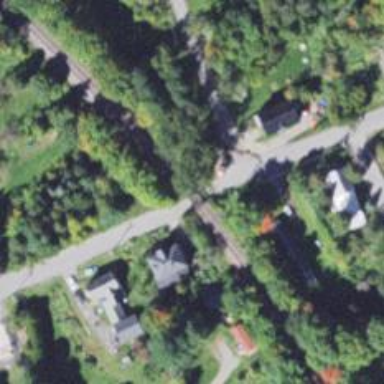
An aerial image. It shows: Bridge over railway line.